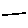
Label: line